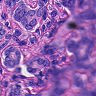
Metastatic tissue present: yes